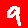
Digit: 9